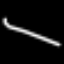
Label: line